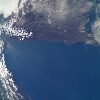
Label: water